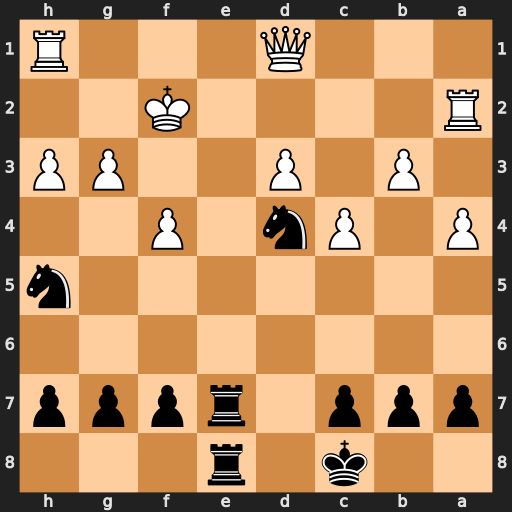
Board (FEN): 2k1r3/ppp1rppp/8/7n/P1Pn1P2/1P1P2PP/R4K2/3Q3R
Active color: b
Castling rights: -
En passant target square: -
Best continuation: Re2+ Rxe2 Rxe2+ Qxe2 Nxe2